Question: I am trying to plot a heat map with multiple colors by reading data from a file. I can very well generate a 2D and normal heat map but not able to plot the one like attached image. When used random numbers I can plot this but while reading data from the file it is showing me error.

The above heat maps is generated with random data
Input: 'col[1]' and 'col[2]' are the 'x' and 'y' co ordinates
'''
00022d9064bc 8<PHONE> <PHONE> <PHONE> 2.0
00022dba8f51 8<PHONE> <PHONE> <PHONE> 2.0
00022de1c6c1 8<PHONE> <PHONE> <PHONE> 2.0
003065f30f37 8<PHONE> <PHONE> <PHONE> 2.0
00904b48a3b6 8<PHONE> <PHONE> <PHONE> 2.0
00904b83a0ea 8<PHONE> <PHONE> <PHONE> 7.0
00904b85d3cf 8<PHONE> <PHONE> <PHONE> 1117.0
00904b14b494 8<PHONE> <PHONE> <PHONE> 4606.0
00904b99499c 8<PHONE> <PHONE> <PHONE> 1821.0
00904bb96e83 8<PHONE> <PHONE> <PHONE> 4359.0
00904bf91b75 8<PHONE> <PHONE> <PHONE> 2982.0
00022d36a6df 8<PHONE> <PHONE> <PHONE> 2.0
'''
Code:
'''
from matplotlib import pyplot as plt
from matplotlib import cm as CM
from matplotlib import mlab as ml
import numpy as np
data = np.loadtxt('inputfile', unpack=True, dtype='str, int, int, int, int, float')
x = data[1]
y = data[2]
X, Y = np.meshgrid(x,y)
x = X.ravel()
y = Y.ravel()
gridsize = 30
plt.subplot(111)
cb = plt.colorbar()
cb.set_label('density')
plt.show()
'''
Error:
'''
Traceback (most recent call last):
File "heat3.py", line 11, in <module>
X, Y = np.meshgrid(x,y)
File "/usr/lib/python2.7/dist-packages/numpy/lib/function_base.py", line 3106, in meshgrid
mult_fact = np.ones(shape, dtype=int)
File "/usr/lib/python2.7/dist-packages/numpy/core/numeric.py", line 178, in ones
a = empty(shape, dtype, order)
MemoryError
'''
Any useful suggestion appreciated
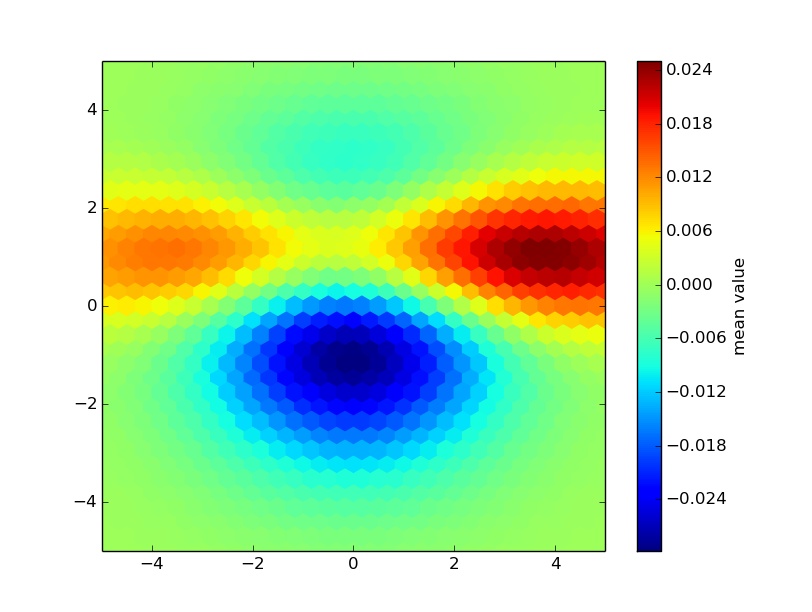
Answer: The error you are seeing is coming from 'meshgrid' trying to build probably quite massive matrices. If your data contains 'N' lines, the matrices will be NxN. Depending how many points you have and how densely they are packed, you will be wanting one of two things in the heatmap. Either
1. you want to interpolate between points which are far apart to form a smooth surface, or
2. you want to aggregate densely packed points by counting how many fall in a particular region (2D histogram).
I've modified your code below to work for the second case ('hexbin' does this automatically) as you don't appear to be referencing a third value in your data to interpolate on.
'''
from matplotlib import pyplot as plt
from matplotlib import cm as CM
from matplotlib import mlab as ml
import numpy as np
data = np.loadtxt('inputfile', unpack=True, dtype='str, int, int, int, int, float')
x = data[1]
y = data[2]
z = data[5]
# These lines are completely unnecessary and perhaps come
# from a different solution which was interpolating between points
#X, Y = np.meshgrid(x,y)
#x = X.ravel()
#y = Y.ravel()
gridsize = 30
#plt.subplot(111) # <- You don't need this as it is one plot anyway
plt.hexbin(x, y, C=z) # <- You need to do the hexbin plot
cb = plt.colorbar()
cb.set_label('density')
plt.show()
'''
The vestigial 'meshgrid' call which I've commented out above is perhaps from a piece of code you found somewhere which does the first option (interpolating between spaced-out points), perhaps my using <URL> on gridding irregularly spaced data